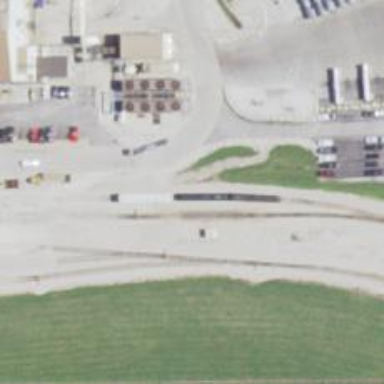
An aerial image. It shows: Railway spur service.